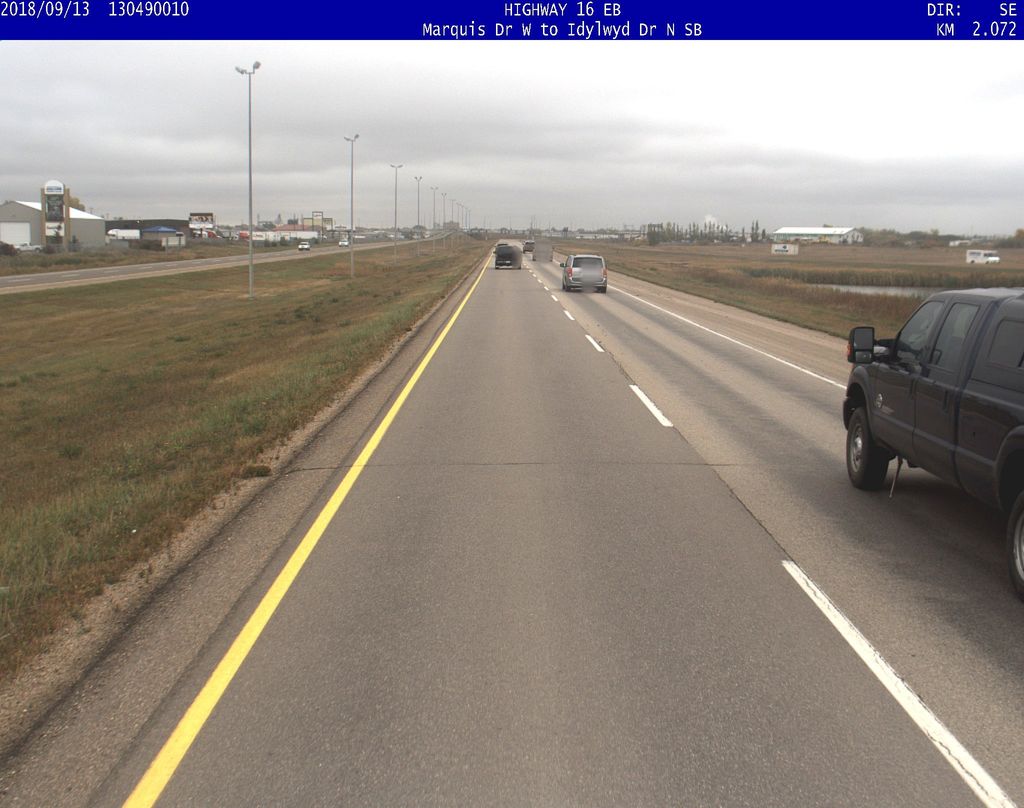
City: saskatoon